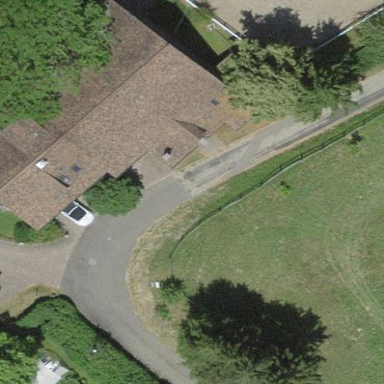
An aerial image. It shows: Gabled roofed house.